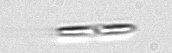
Label: pennate